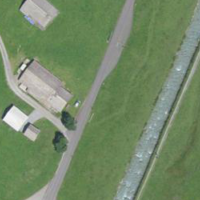
EUNIS habitat code: 24
Species observed at this site:
Cypripedium calceolus